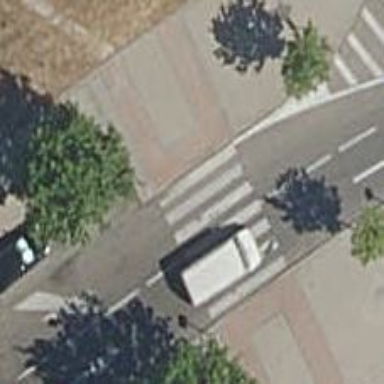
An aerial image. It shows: Uncontrolled road crossing with markings.